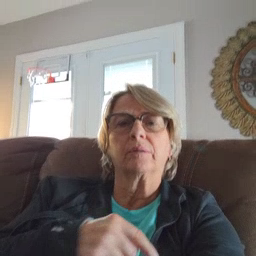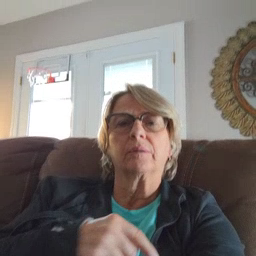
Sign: dog